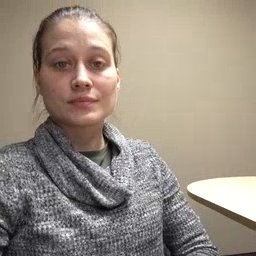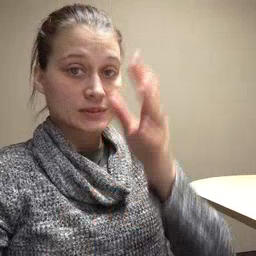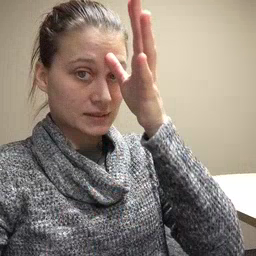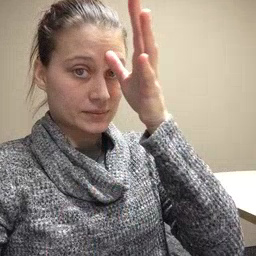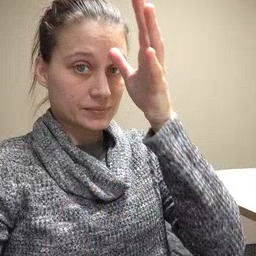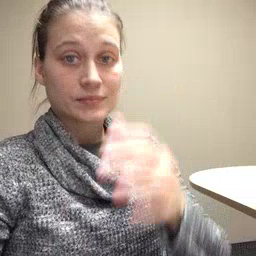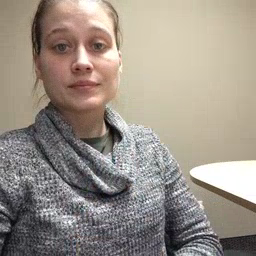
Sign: dad